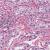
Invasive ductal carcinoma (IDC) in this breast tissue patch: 1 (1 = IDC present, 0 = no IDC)